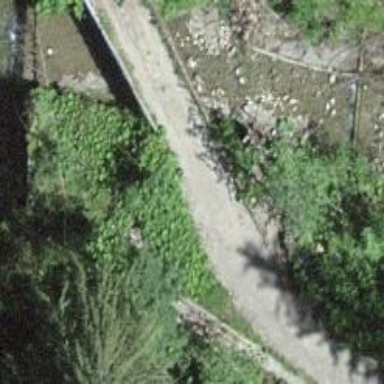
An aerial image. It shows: Track road on bridge.